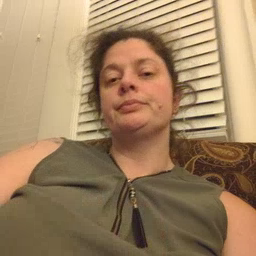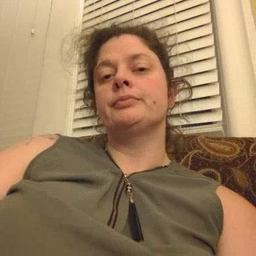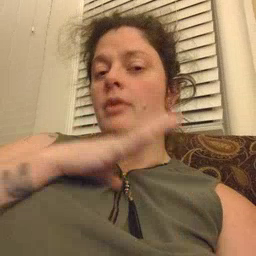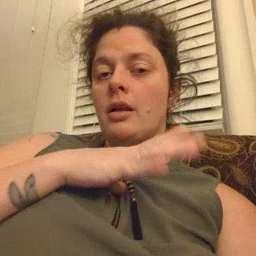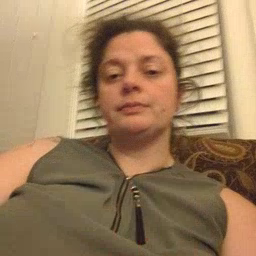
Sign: fine